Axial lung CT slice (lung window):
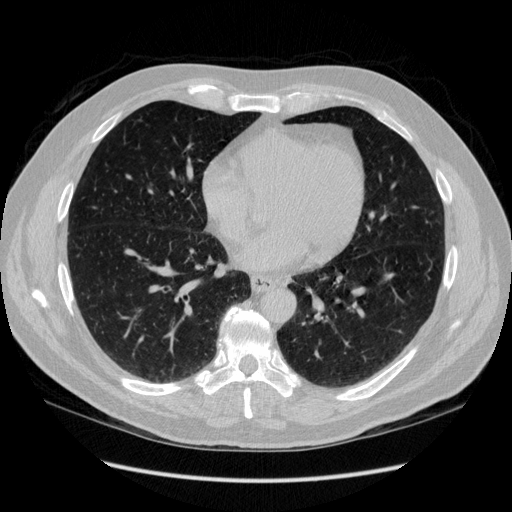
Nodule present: no